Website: lowes
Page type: newsletter-management
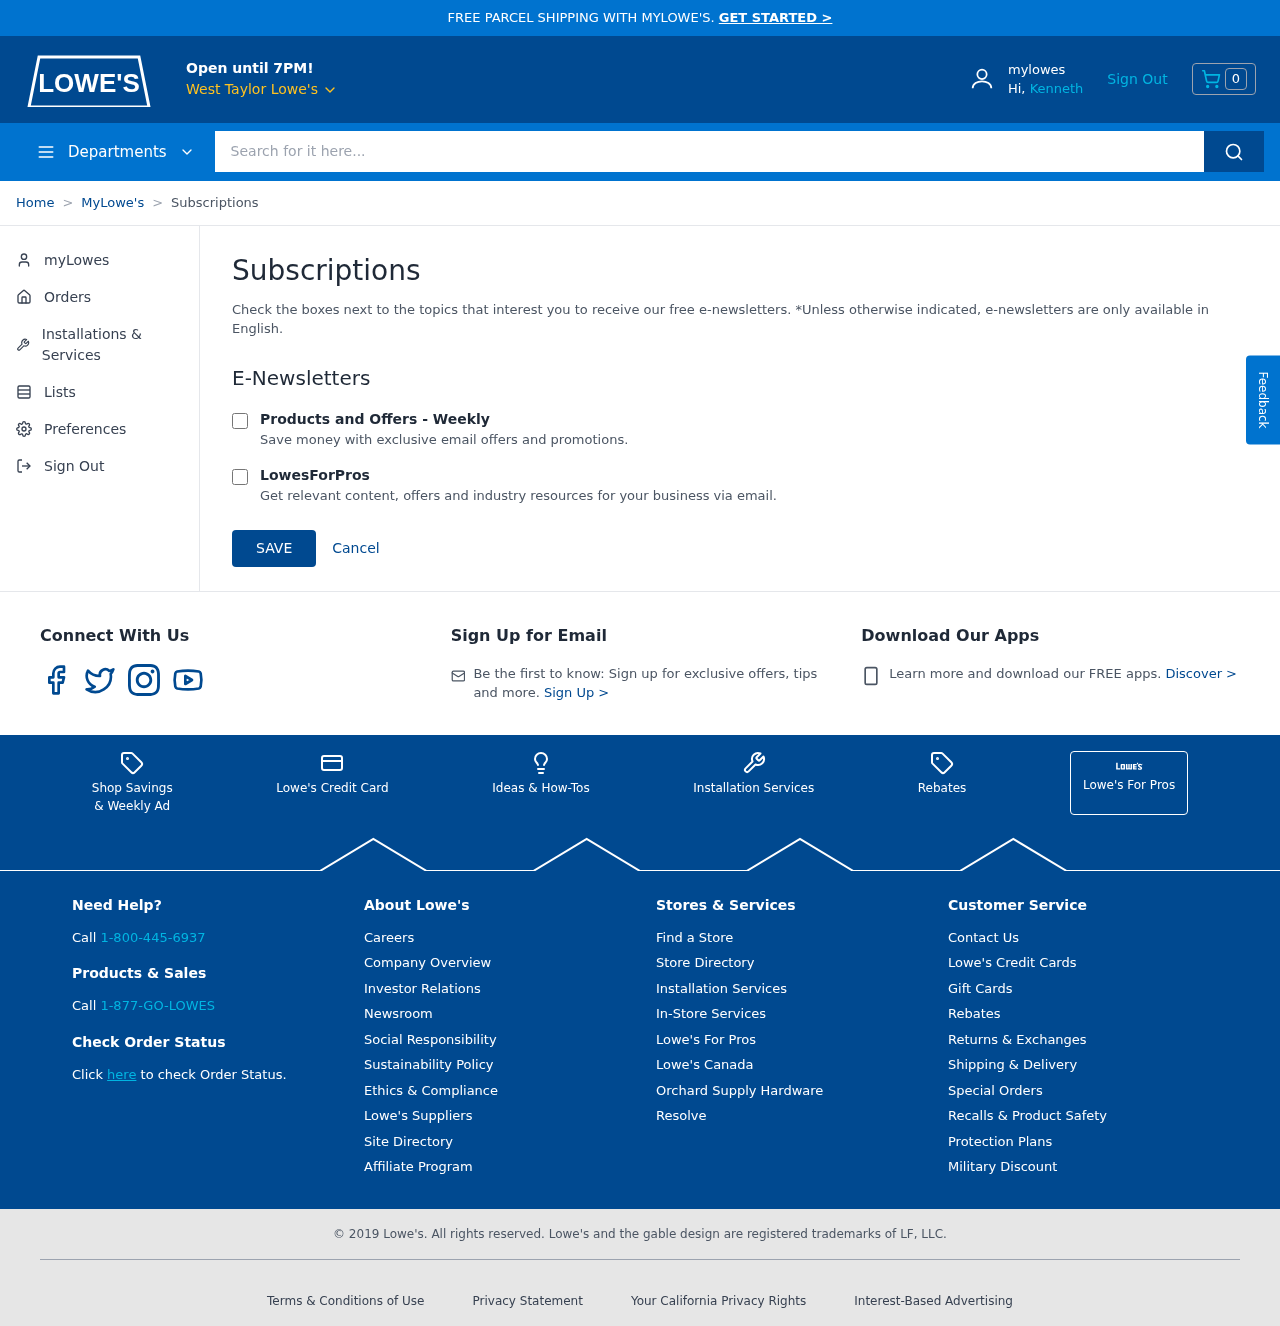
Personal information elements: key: PII_CITY
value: West Taylor Lowe's
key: PII_FIRSTNAME
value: Kenneth
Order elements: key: ORDER_NUM_ITEMS
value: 0
Search elements: key: HEADER_SEARCH
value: Search for it here...